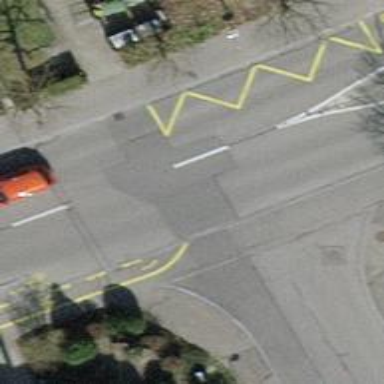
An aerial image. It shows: Bus stop with designated public transport stop position.